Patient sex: M
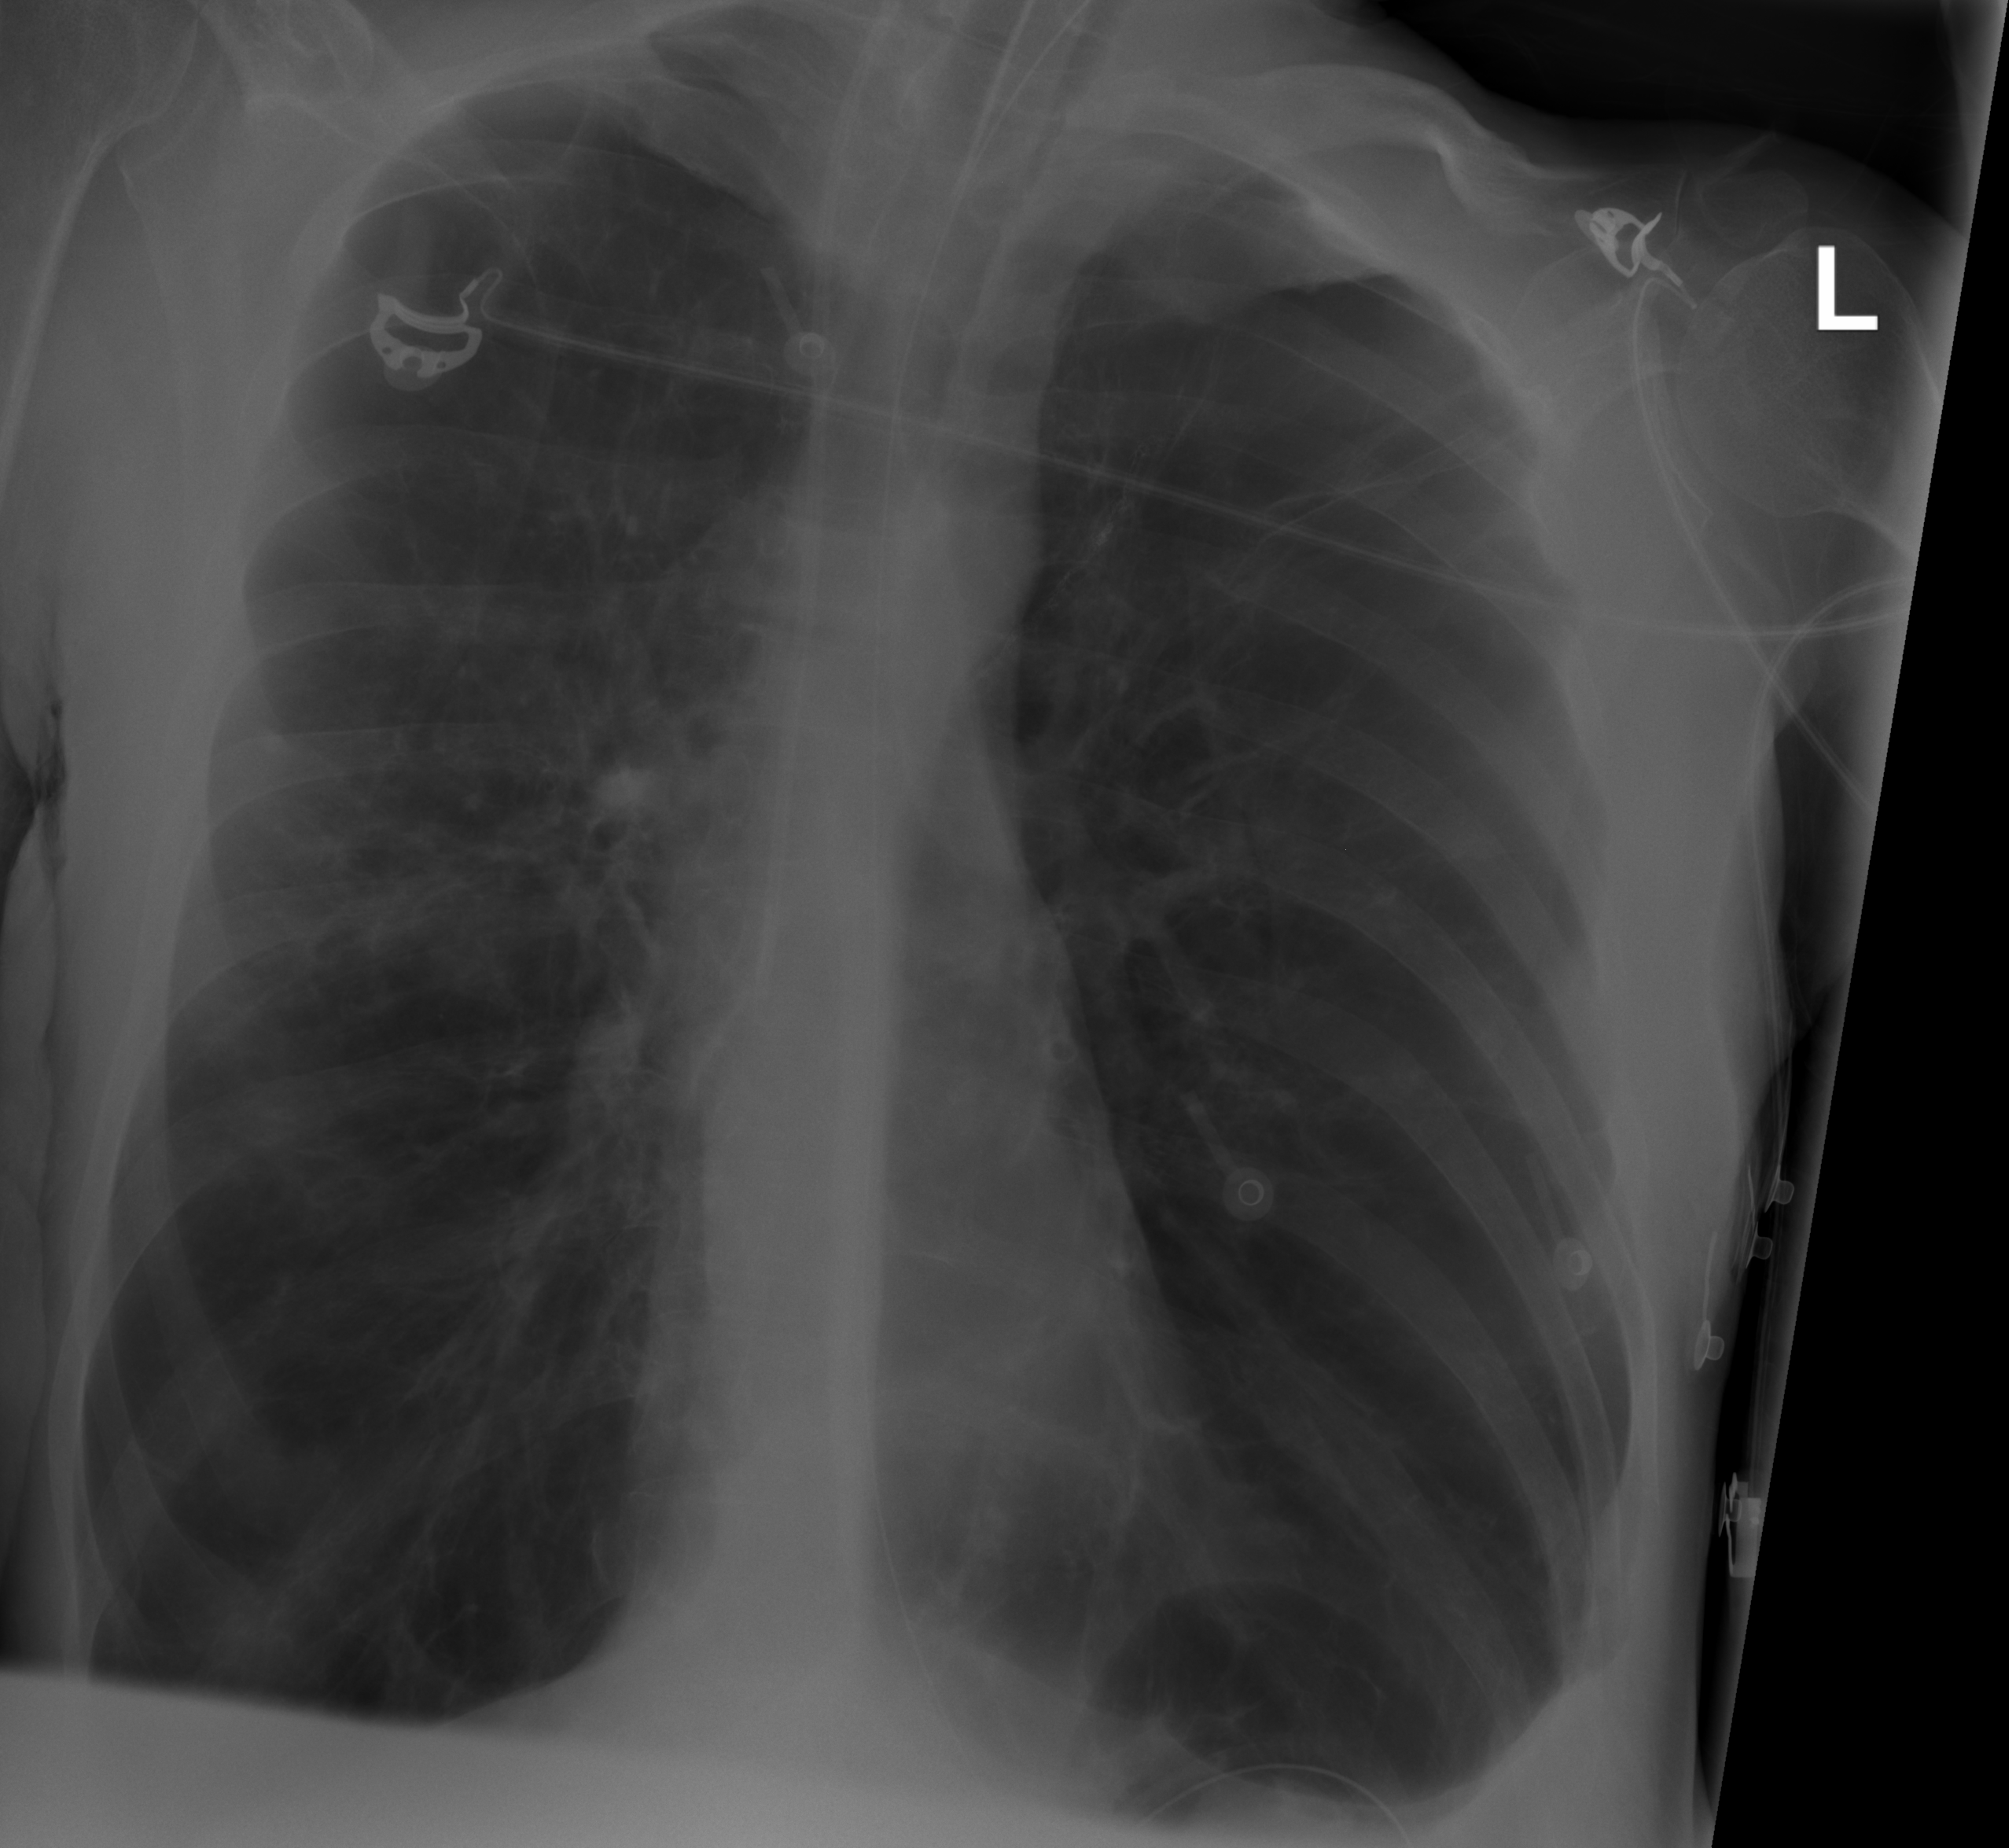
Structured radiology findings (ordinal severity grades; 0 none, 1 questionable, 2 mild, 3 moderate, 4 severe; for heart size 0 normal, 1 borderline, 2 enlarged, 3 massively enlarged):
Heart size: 0
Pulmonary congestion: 0
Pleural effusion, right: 0
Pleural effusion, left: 2
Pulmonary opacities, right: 0
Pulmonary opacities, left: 0
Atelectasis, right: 0
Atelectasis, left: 2